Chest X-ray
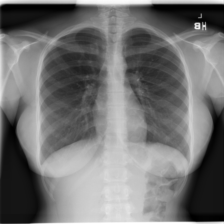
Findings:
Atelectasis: negative
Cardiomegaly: negative
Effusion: negative
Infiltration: negative
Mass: negative
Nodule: negative
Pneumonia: negative
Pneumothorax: negative
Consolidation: negative
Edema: negative
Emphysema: negative
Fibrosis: negative
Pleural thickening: negative
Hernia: negative